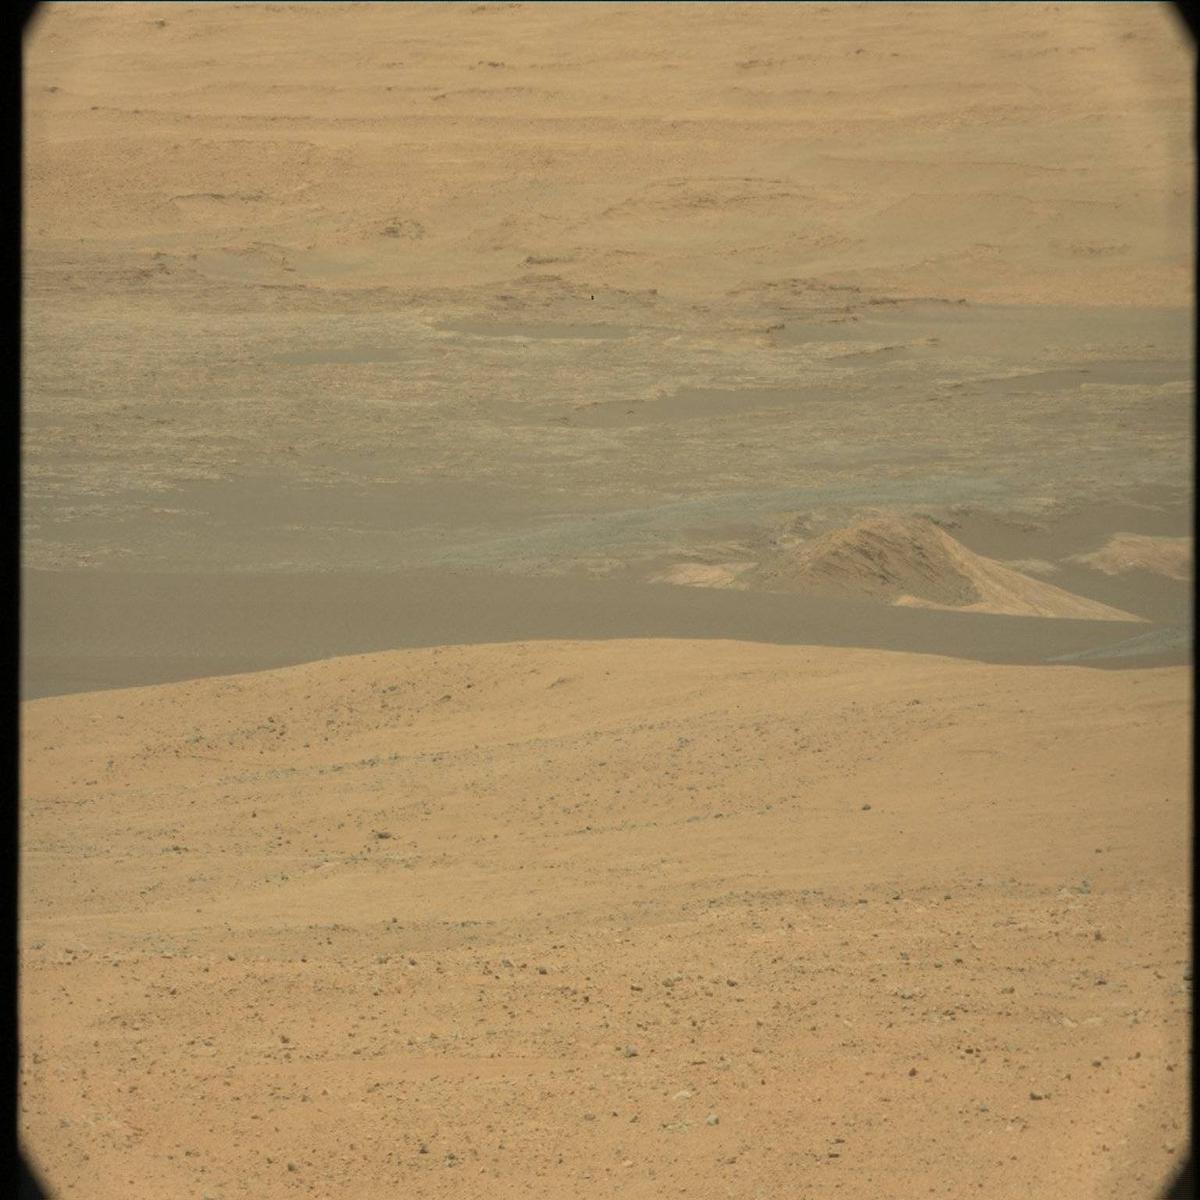
Terrain classes present: Ridge, Sand / Soil